Question: Good day everyone. I would like to ask for help regarding printing records using Crystal Reports.
My aim is to print all the records in the report. The problem is that when I have only two or three records, the form will still print a space to forcibly expand it into a one whole page.
What I have did is to manually place all the parameters in the form, and add a record number parameter built in the Crystal Reports Designer. I loaded a dummy record with nothing in it. Now when I run a report wherein I have only two to three records, I have this output.

How will I work out this problem? I can only find in the Internet about shrinking, but not expanding.
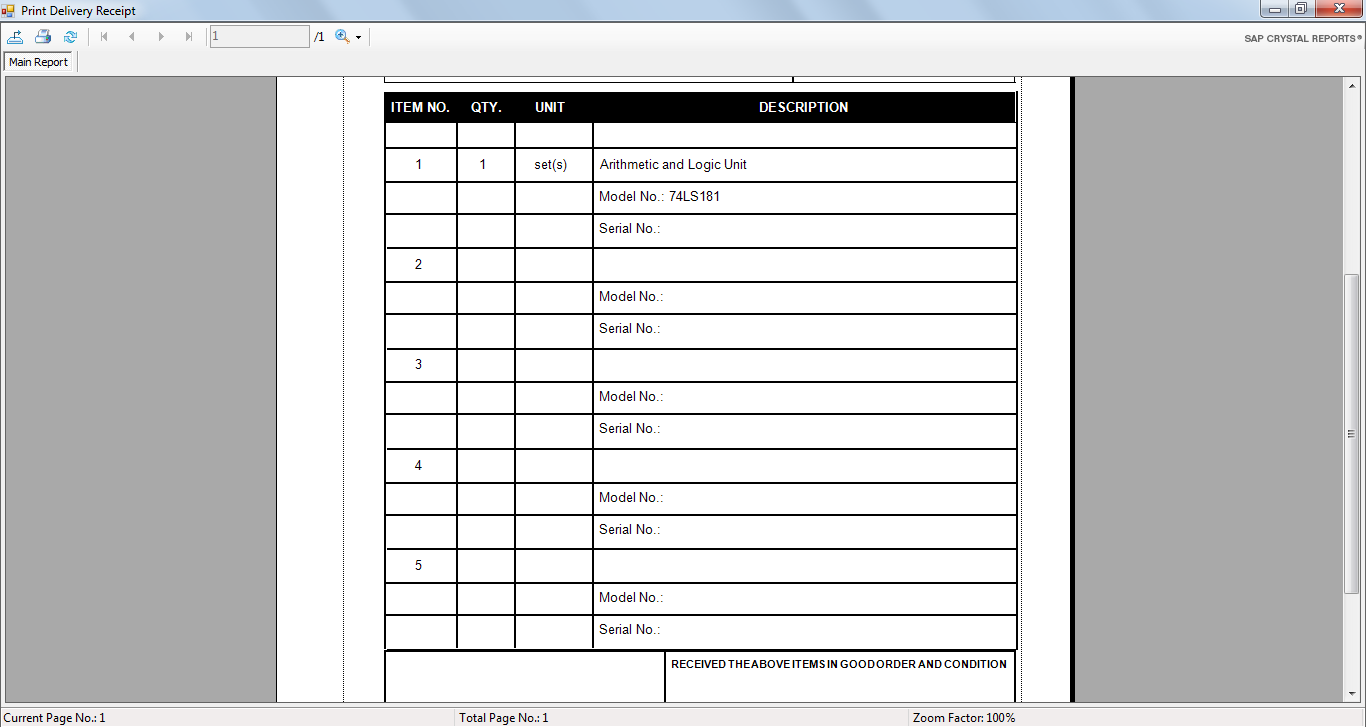
Answer: In the Section Expert, check 'Suppress Blank Section'. Hope that helps